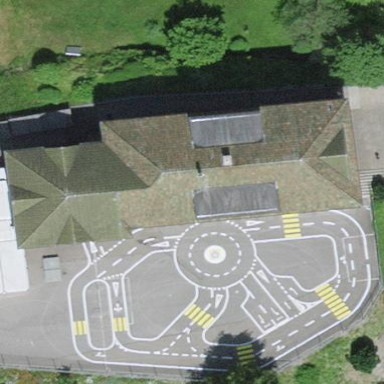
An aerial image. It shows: School building.